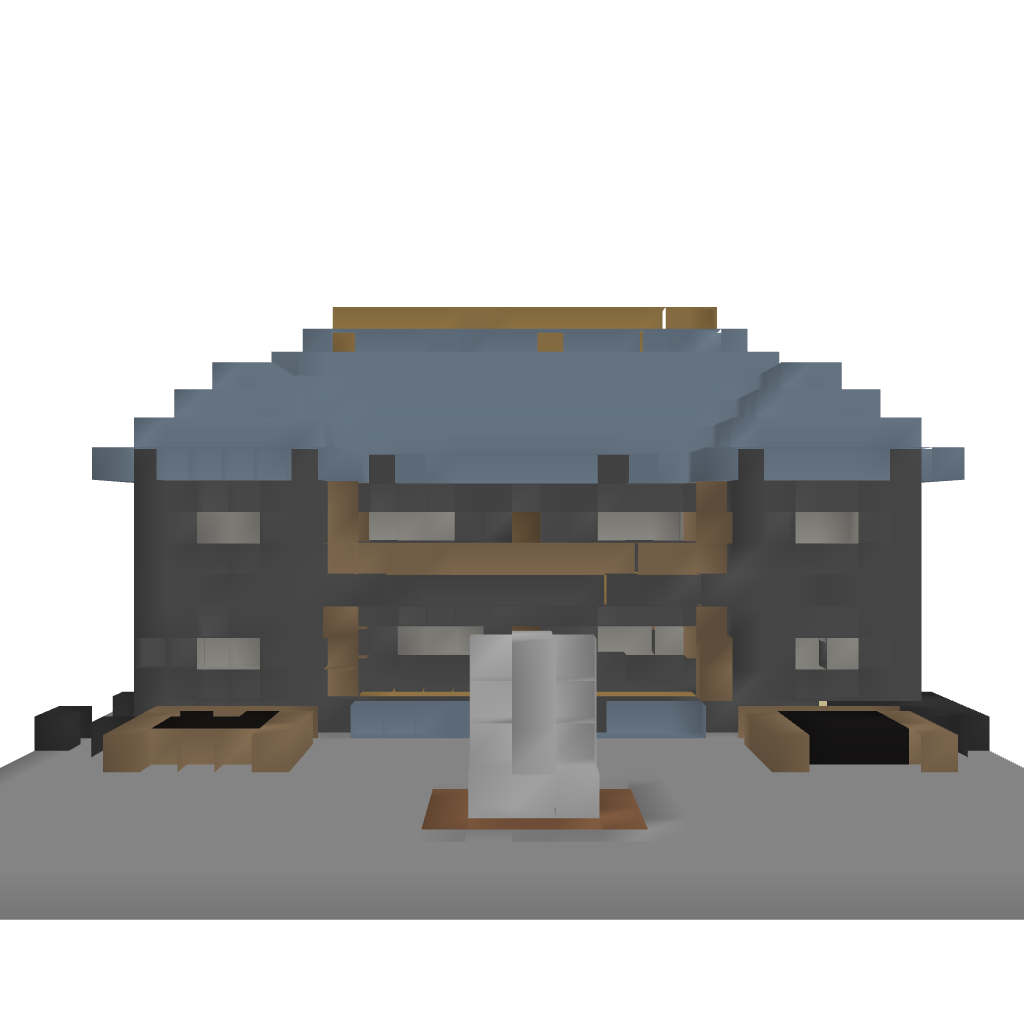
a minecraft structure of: Wooden Mansion